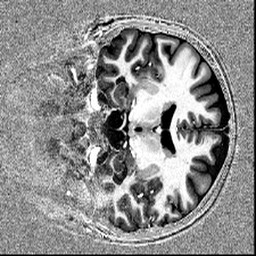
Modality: T1w
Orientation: coronal
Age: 24
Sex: female